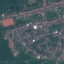
Land use / land cover: Residential